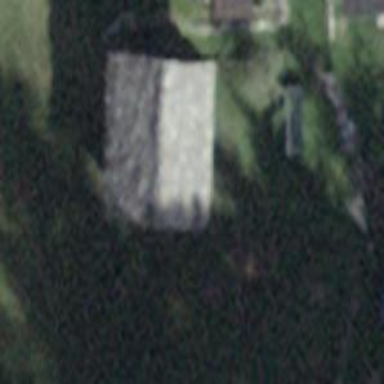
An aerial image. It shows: Simple house.